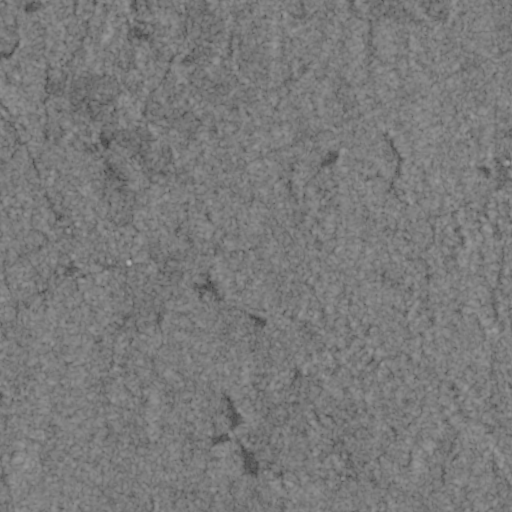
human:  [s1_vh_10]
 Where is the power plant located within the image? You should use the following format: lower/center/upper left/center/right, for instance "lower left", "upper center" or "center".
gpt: The power plant is located in the upper left of the image.
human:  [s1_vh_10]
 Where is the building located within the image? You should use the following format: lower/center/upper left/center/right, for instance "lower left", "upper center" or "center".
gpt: The building is located in the left of the image.
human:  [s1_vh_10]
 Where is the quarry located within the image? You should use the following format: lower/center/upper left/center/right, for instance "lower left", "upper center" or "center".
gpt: There is no quarry in the image.

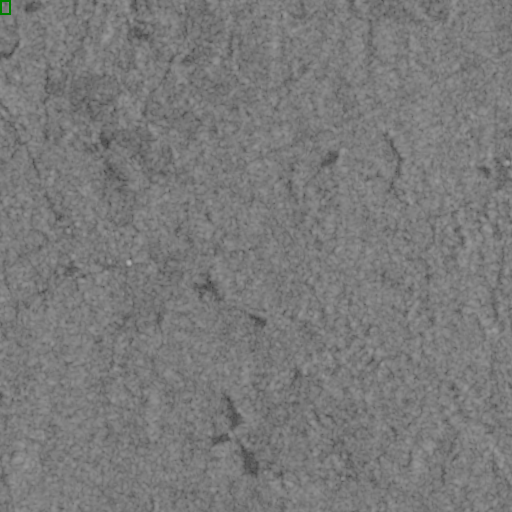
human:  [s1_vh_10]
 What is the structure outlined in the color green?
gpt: The structure outlined in green is a power plant.
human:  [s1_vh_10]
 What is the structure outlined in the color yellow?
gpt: There is no yellow outline.